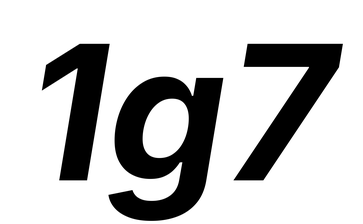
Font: Inter-Italic_Bold_Italic